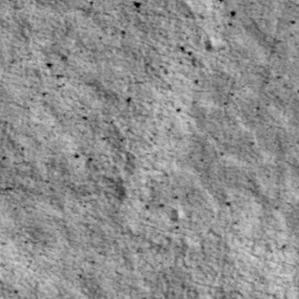
Label: non_frost